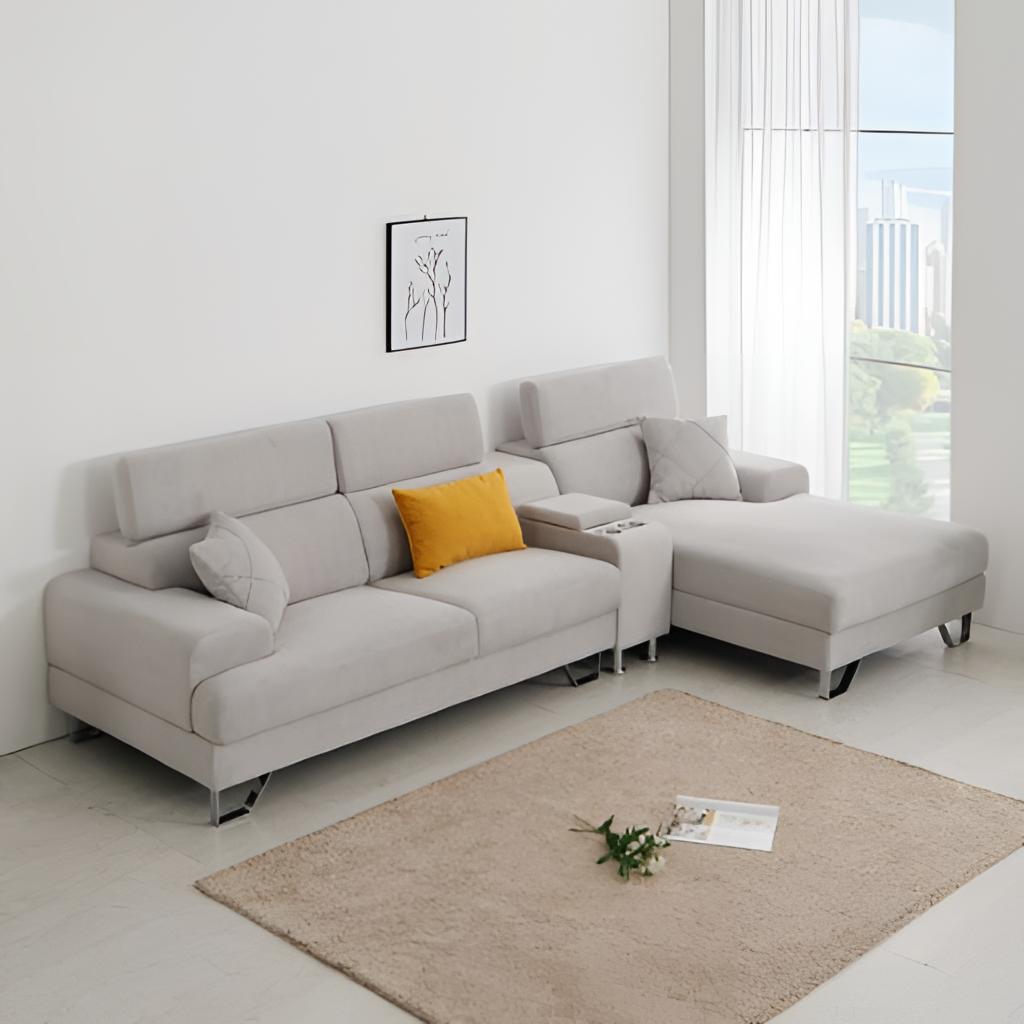
living room, gray fabric sectional sofa, modern, paint wallpaper, with solid pattern, tile flooring, with large square pattern